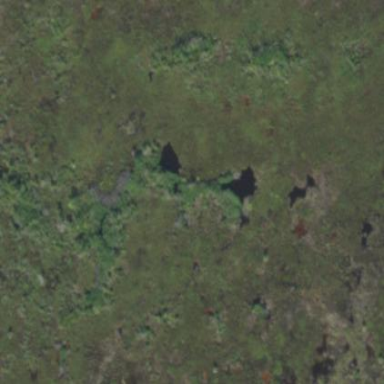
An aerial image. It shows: Pond surrounded by natural water.